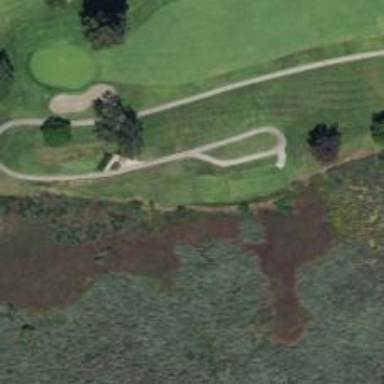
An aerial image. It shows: Path for golf carts.